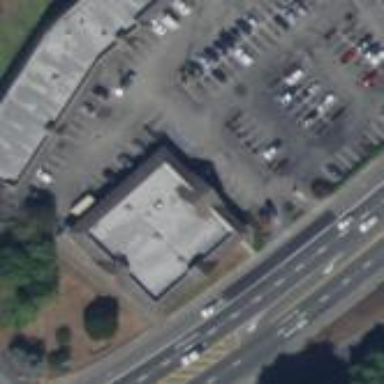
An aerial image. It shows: Building.